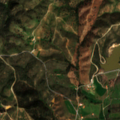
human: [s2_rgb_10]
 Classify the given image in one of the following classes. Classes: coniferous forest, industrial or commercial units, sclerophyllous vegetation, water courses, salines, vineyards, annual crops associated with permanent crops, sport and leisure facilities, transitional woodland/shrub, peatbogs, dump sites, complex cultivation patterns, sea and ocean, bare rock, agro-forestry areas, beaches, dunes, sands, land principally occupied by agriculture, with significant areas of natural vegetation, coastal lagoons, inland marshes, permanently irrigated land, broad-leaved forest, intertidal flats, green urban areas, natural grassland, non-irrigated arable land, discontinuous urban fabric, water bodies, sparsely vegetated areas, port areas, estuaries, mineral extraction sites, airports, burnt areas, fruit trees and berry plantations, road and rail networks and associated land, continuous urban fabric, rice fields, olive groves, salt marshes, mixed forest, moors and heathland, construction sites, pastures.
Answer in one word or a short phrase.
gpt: non-irrigated arable land, land principally occupied by agriculture, with significant areas of natural vegetation, transitional woodland/shrub, water bodies